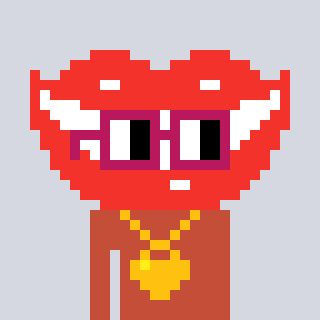
a pixel art character with square dark red glasses, a smile-shaped head and a rust-colored body on a cool background